Question: I am trying to make a UI prototype for a bus route design app. The intended behaviour is to . The idea is to get something like you see in the image below where the pink line represents the route that the user just painted.
I am currently using a basic InkCanvas and InkToolbar in order to do this.
My problem is that I have no idea on how to prevent users from painting over buildings. I tried to create several InkCanvas, each one of them representing a unique street, but that's a very clunky solution. Should I stick to this "solution" or is there any other thing that allows me to prevent the user from painting?

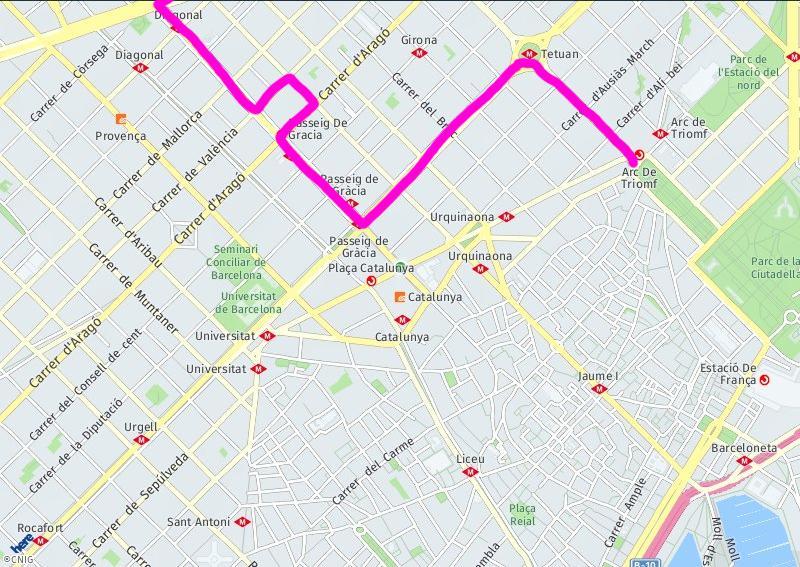
Answer: > UWP-xaml InkCanvas: Is there a way to deny painting on specific zones?
Great question, for your requirement, the better way is that draw line in <URL>.
If you want to draw the line with ink-canvas, You need to declare that the building is not available. and please check official code sample <URL>. When the stroke
cross the circle, it will be removed.